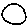
Label: circle